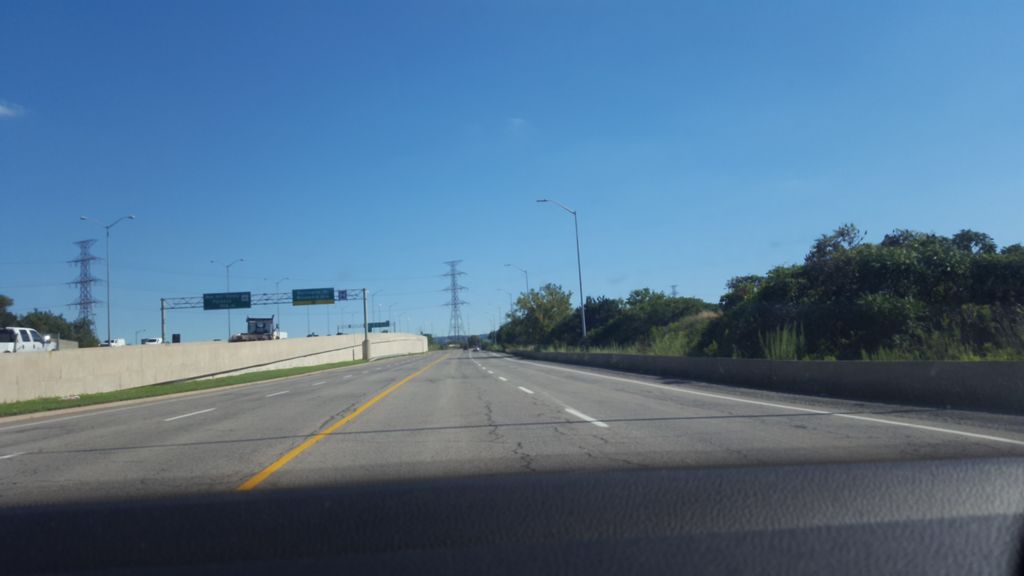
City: hamilton